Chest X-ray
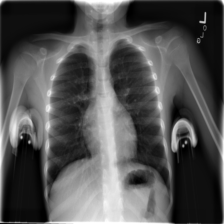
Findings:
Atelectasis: negative
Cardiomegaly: negative
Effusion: negative
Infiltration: negative
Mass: negative
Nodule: negative
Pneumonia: negative
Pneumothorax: negative
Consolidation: negative
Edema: negative
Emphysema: negative
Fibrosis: negative
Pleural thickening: negative
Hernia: negative